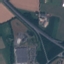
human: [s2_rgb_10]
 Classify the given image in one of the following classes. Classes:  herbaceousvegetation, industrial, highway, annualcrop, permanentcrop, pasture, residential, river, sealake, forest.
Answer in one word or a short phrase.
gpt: Highway